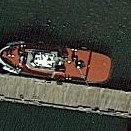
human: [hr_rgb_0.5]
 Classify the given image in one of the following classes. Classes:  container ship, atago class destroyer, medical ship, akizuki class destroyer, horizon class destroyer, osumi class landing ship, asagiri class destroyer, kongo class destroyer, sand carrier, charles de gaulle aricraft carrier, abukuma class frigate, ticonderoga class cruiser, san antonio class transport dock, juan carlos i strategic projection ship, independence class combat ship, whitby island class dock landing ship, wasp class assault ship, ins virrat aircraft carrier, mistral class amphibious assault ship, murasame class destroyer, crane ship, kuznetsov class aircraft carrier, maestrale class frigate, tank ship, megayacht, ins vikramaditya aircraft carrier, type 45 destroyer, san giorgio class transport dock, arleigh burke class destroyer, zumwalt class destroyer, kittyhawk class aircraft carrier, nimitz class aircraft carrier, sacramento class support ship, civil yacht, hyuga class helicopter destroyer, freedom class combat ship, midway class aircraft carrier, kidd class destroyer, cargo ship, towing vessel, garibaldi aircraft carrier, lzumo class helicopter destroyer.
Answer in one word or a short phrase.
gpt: Towing vessel